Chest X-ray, PA view. Patient: 56 years old, sex F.
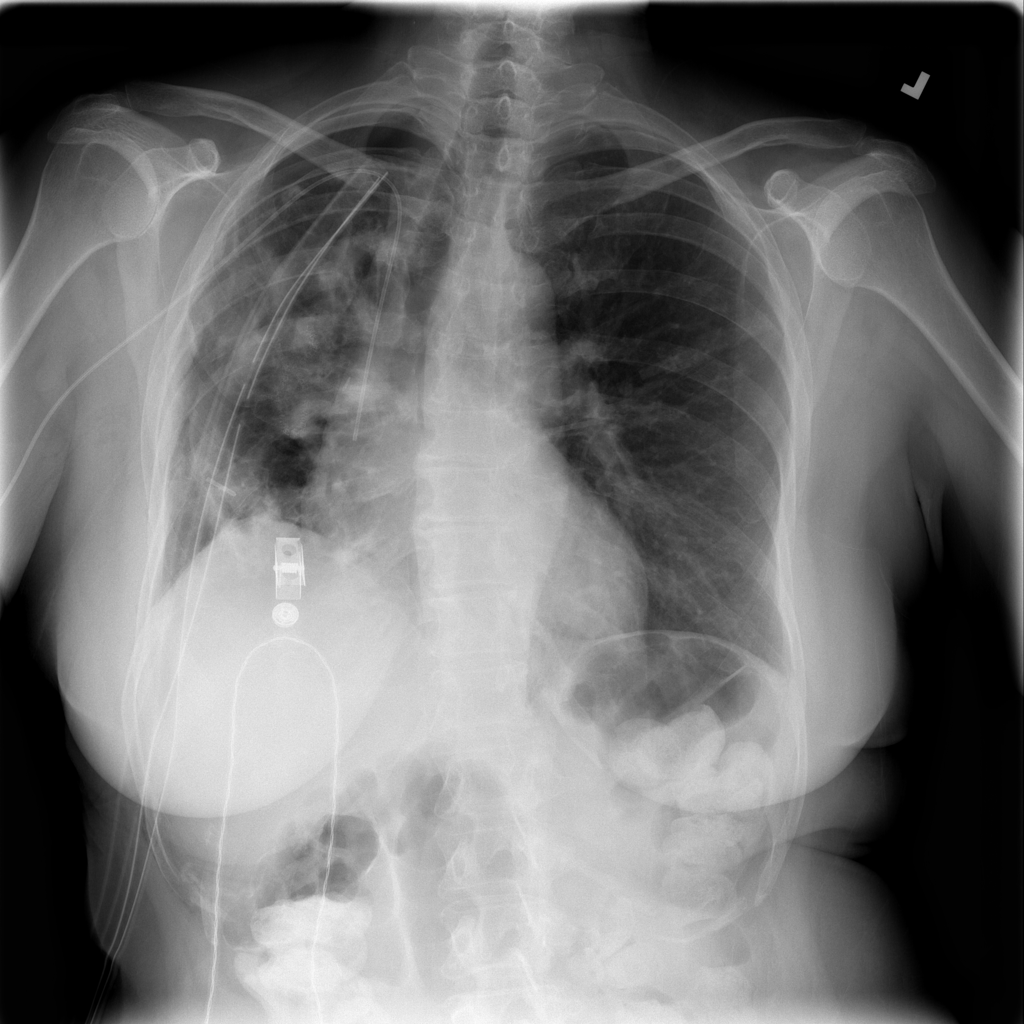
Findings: Nodule, Pneumothorax